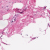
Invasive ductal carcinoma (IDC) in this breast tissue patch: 0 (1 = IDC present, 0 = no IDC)